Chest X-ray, PA view. Patient: 44 years old, sex F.
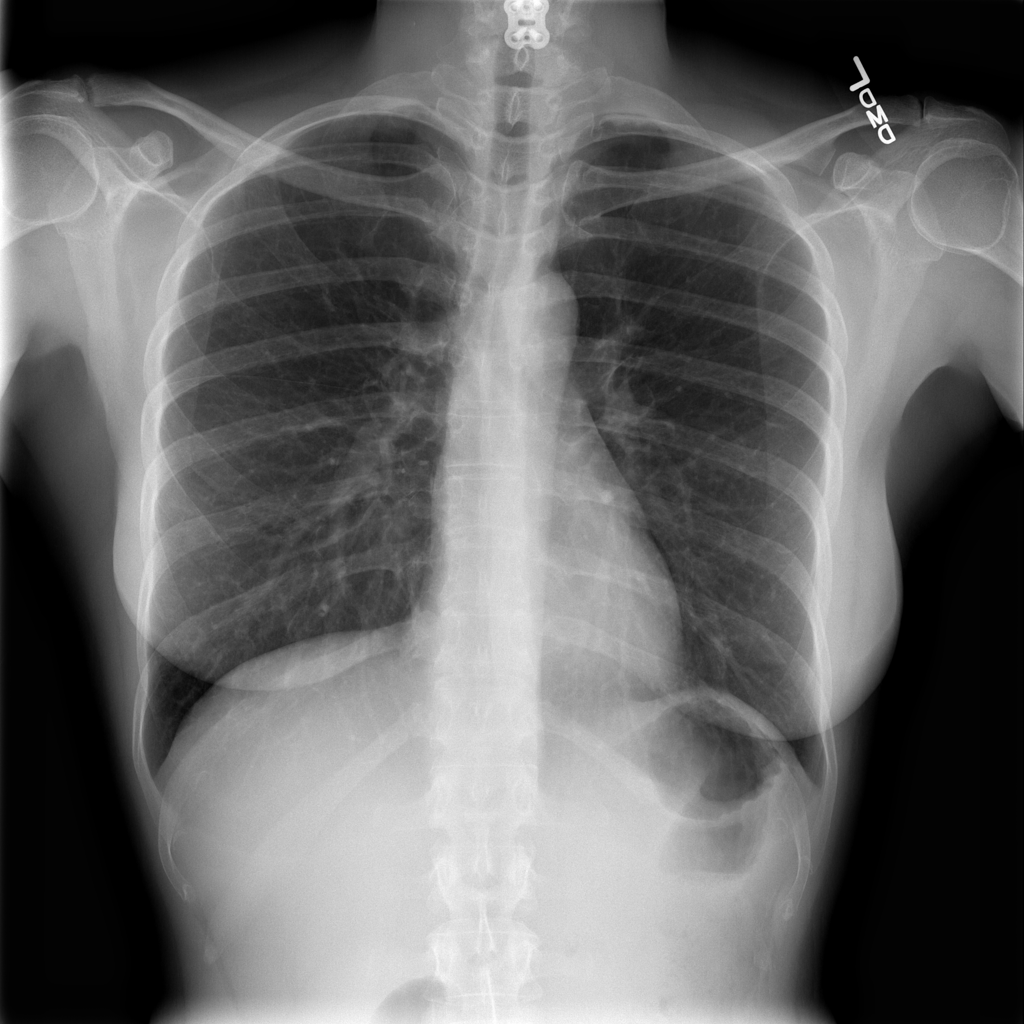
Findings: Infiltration